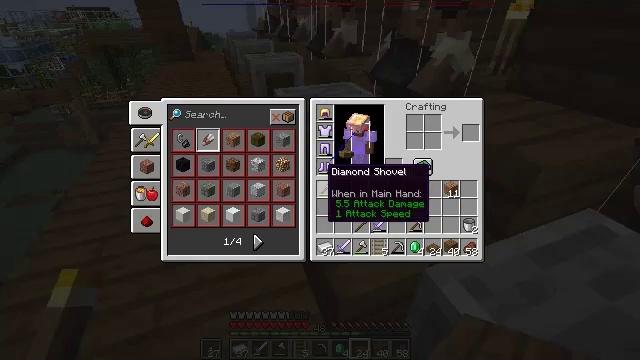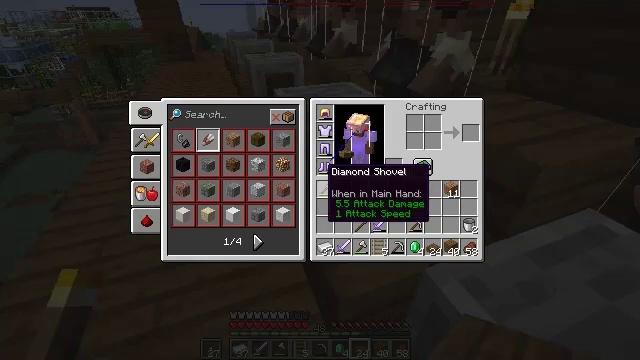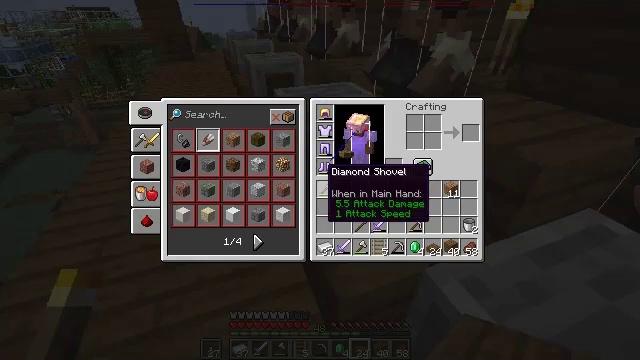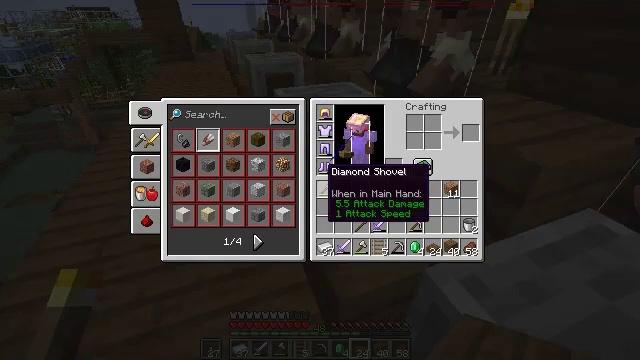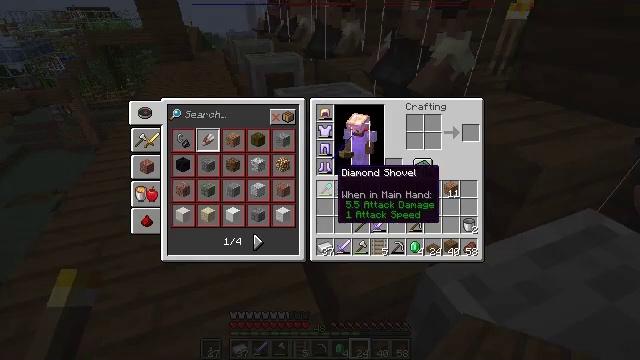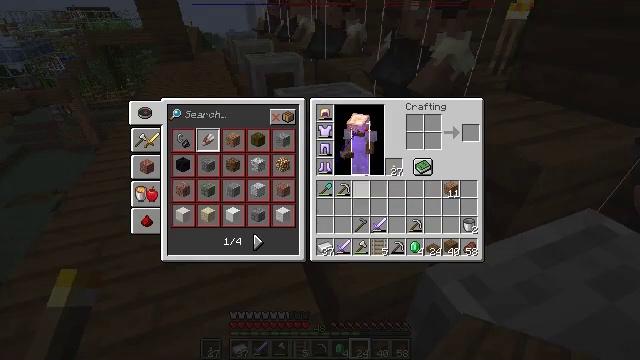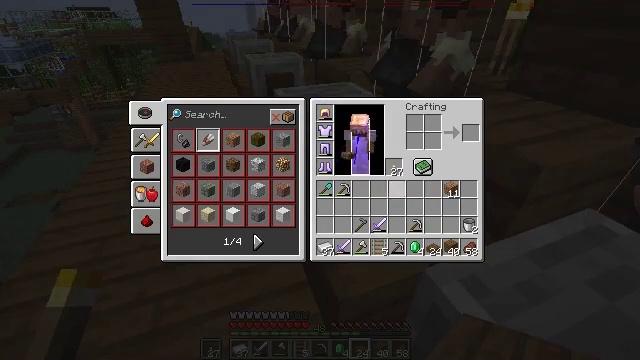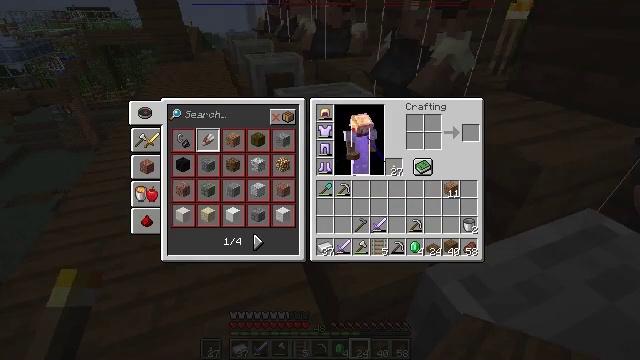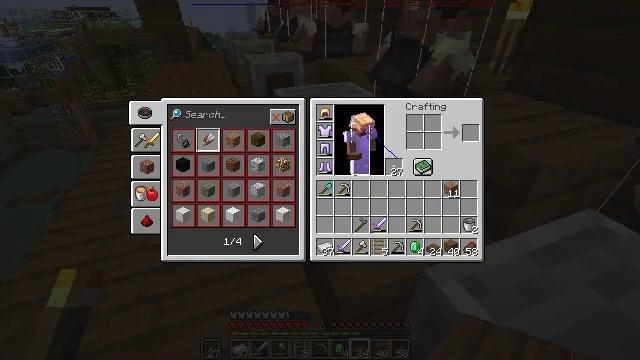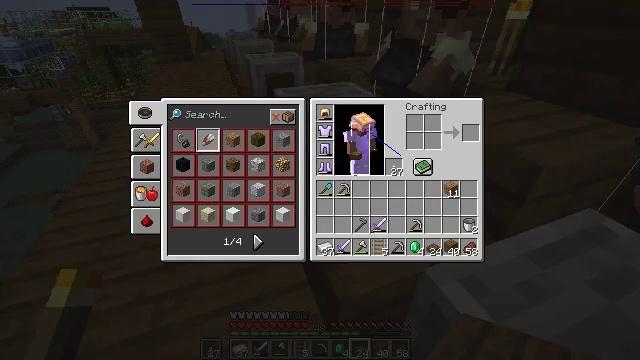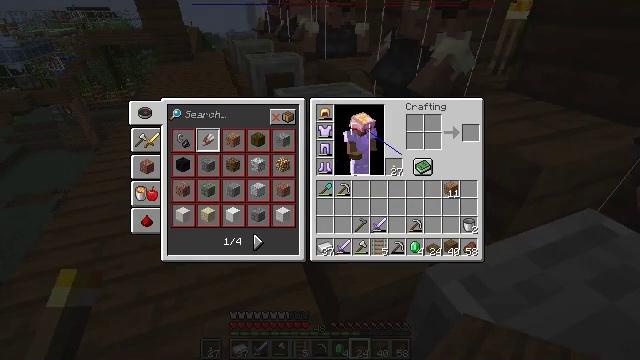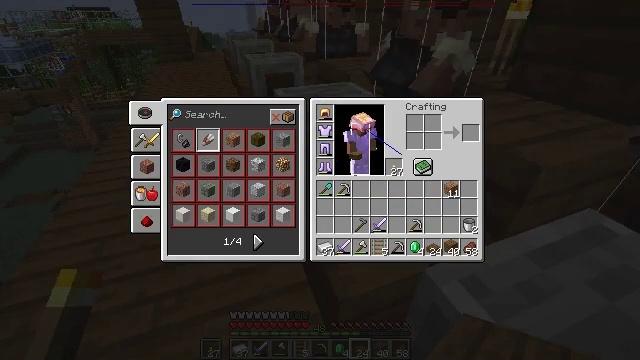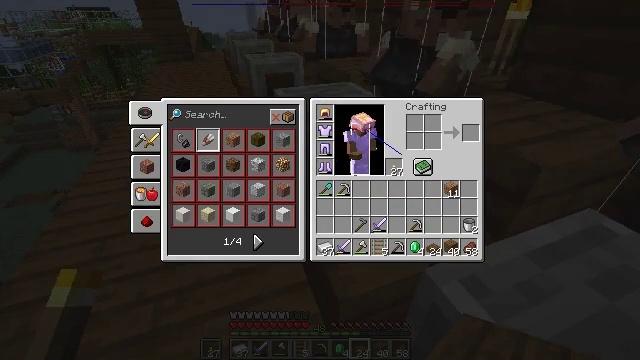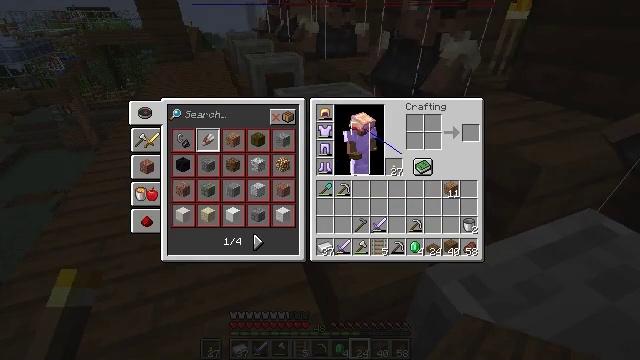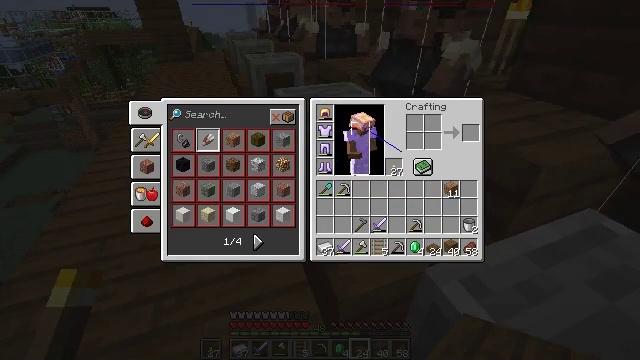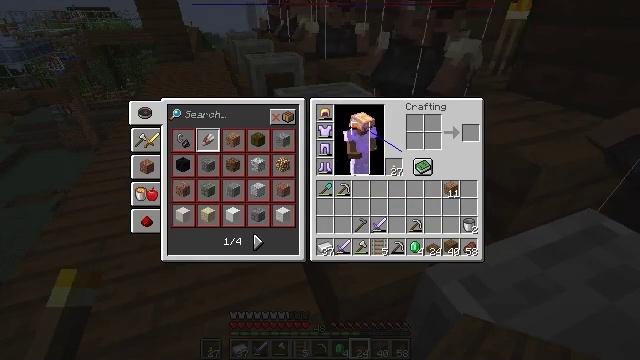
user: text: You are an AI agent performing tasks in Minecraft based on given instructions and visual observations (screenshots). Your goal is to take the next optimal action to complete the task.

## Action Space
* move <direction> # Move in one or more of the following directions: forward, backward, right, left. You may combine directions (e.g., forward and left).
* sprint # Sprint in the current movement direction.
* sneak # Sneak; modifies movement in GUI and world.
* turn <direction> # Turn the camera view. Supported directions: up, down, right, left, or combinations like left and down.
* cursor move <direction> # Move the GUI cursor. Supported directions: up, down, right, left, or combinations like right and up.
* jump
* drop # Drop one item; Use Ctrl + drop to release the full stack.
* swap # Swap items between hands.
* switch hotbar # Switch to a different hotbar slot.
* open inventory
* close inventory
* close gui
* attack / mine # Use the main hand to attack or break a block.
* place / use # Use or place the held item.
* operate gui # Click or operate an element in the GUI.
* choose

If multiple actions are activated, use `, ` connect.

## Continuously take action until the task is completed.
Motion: motion action
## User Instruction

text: Drop a spruce slab.
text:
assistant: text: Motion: open inventory
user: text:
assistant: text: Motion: no_op
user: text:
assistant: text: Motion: no_op
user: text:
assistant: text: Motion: cursor move right
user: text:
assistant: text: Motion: cursor move right
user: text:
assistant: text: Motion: cursor move right
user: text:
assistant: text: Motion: cursor move right and up
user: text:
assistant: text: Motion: cursor move right
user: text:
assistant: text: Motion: no_op
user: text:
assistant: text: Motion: no_op
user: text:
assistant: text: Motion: no_op
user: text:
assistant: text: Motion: no_op
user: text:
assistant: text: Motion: no_op
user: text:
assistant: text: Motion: no_op
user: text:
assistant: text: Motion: no_op
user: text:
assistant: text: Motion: no_op
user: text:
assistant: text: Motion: operate gui
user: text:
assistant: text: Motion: operate gui
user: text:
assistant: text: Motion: operate gui
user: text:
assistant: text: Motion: no_op
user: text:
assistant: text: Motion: no_op
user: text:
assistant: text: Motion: no_op
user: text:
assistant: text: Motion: no_op
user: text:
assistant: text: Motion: no_op
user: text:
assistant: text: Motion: no_op
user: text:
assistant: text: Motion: no_op
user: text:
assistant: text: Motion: no_op
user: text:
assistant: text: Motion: turn left
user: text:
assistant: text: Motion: turn left
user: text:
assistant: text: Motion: turn left and up